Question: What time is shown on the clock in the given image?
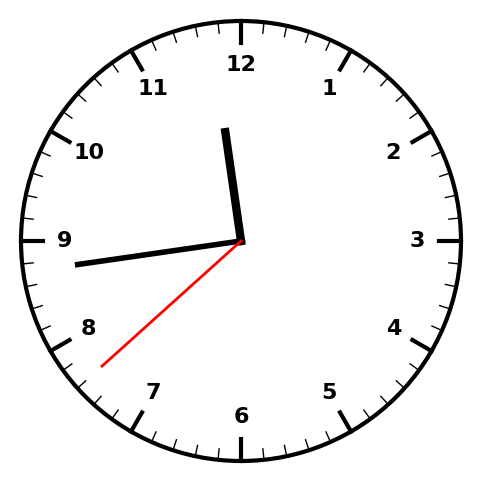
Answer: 11:43:38